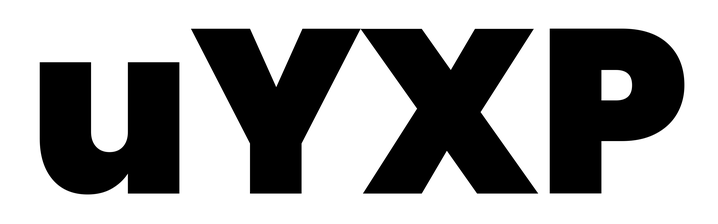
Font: Poppins-Black